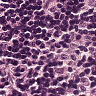
Metastatic tissue present: no